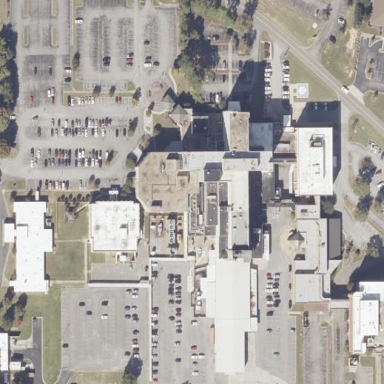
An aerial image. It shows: Healthcare facility identified as hospital.